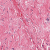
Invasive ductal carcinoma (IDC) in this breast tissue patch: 0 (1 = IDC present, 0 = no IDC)